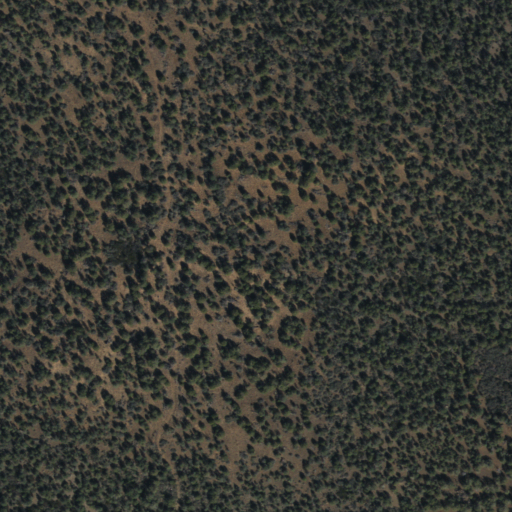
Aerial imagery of mountain in Arizona named South Mesa containing evergreen forest and shrub